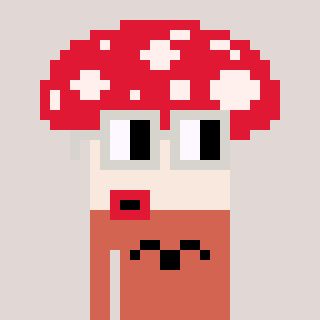
a pixel art character with square light gray glasses, a mushroom-shaped head and a peachy-colored body on a warm background